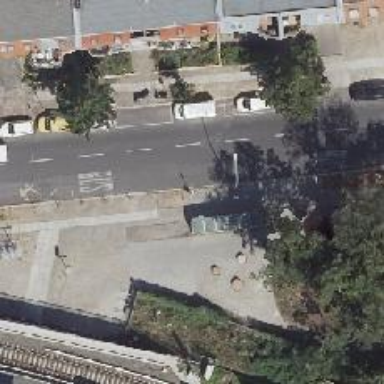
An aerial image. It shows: Footway.